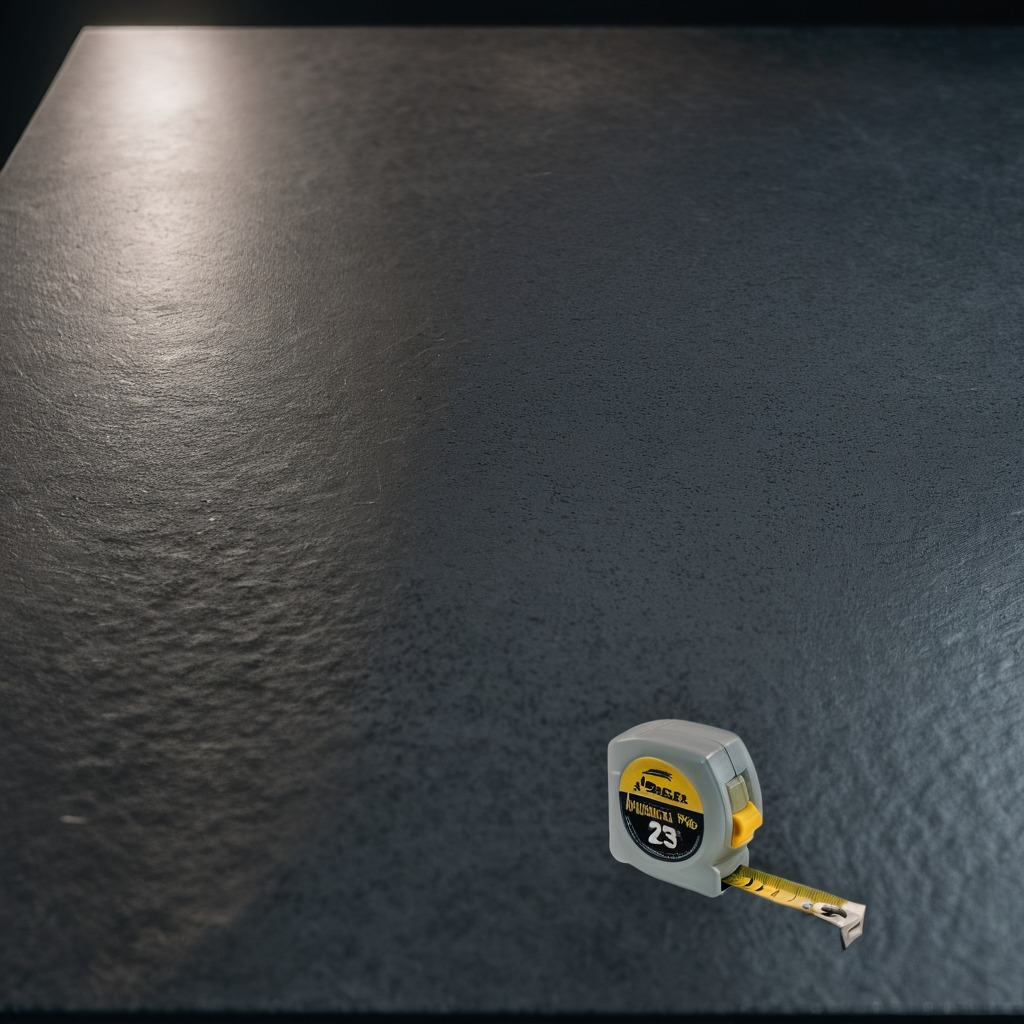
A measuring tape is lying on the granite table.